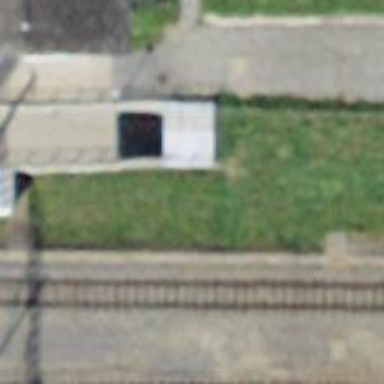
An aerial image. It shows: Path that goes through tunnel.